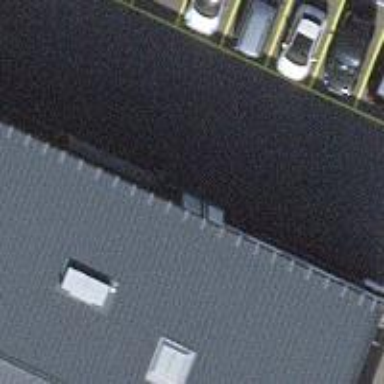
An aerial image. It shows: Car repair shop.